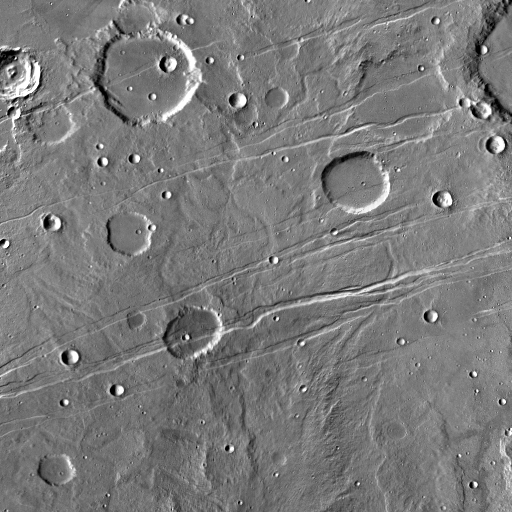
Crater classes present: Background, Other, Buried, Secondary